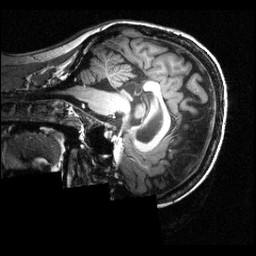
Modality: T1w
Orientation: sagittal
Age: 23
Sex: female
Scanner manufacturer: siemens
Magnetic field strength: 3.951 T
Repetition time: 1.5 s
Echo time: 0.00335 s